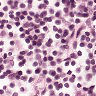
Metastatic tissue present: no